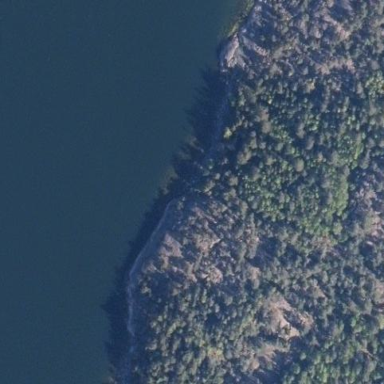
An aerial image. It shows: Landscape dominated by bare rock.